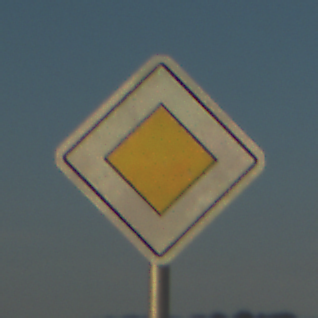
Verkehrszeichen: Vorfahrtsstrasse
Umgebung: Outdoor, Beach
Tageszeit: SunriseSunset
Wetter: Clear
Licht: Natural
Jahreszeit: NotSpecified
Kontrast: HighContrast